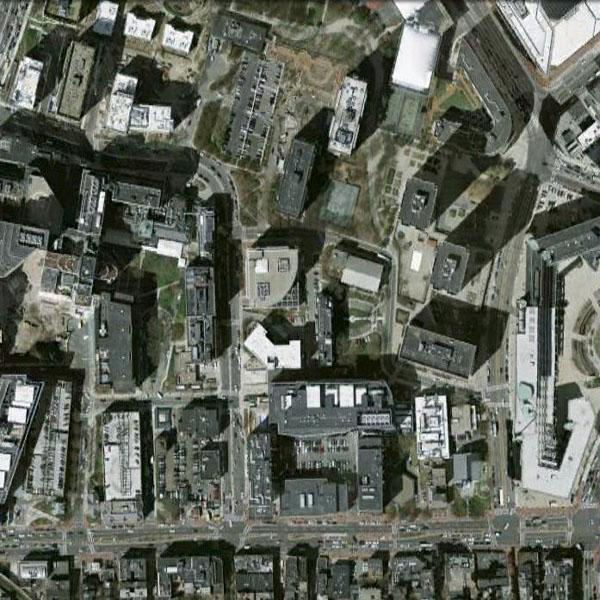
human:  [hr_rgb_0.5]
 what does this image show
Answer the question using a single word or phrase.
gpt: dense residential